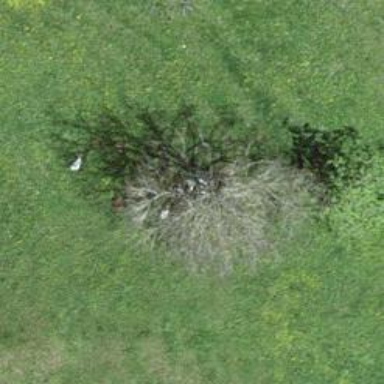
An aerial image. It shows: Single tag "natural: tree."